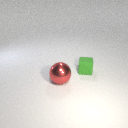
large red metal sphere in front of small green rubber cube